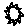
Label: sun